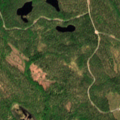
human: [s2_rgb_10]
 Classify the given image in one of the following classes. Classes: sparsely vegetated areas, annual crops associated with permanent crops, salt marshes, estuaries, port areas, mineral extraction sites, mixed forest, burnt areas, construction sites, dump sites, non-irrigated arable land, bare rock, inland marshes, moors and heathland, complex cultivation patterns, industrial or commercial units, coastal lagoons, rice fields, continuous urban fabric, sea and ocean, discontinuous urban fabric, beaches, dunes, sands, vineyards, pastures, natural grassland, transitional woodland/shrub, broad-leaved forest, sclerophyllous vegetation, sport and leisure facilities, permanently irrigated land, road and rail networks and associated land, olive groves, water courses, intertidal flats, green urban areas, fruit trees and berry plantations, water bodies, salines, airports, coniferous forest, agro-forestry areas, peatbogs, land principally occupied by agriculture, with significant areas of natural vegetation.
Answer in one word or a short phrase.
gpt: coniferous forest